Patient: sex M, age 57
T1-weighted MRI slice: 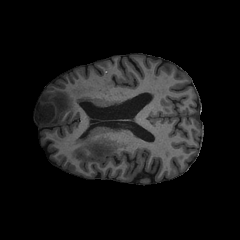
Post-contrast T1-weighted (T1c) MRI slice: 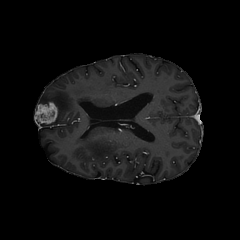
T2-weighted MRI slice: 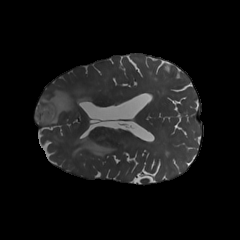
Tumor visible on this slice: yes
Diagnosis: Glioblastoma, IDH-wildtype
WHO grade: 4